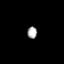
Tissue: lung
Cell type: Myeloid cells
Senescence score: 0.5675
Nuclear area (px): 114
Mean DAPI intensity: 168.553